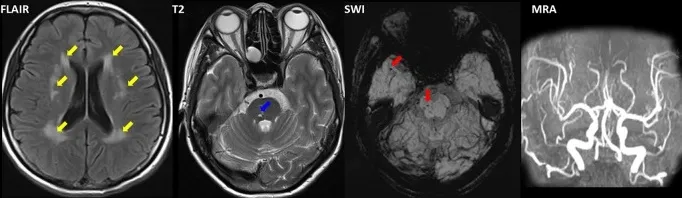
Magnetic resonance imaging of II-1 with combined dHMN-V and cerebral small vessel disease (CSVD). Fluid-attenuated inversion recovery (FLAIR) imaging revealed a hyperintensity (yellow arrow) surrounding the lateral ventricle and the bilateral centrum semiovale. Microbleeds (red arrow) and lacunar infarction (blue arrow) were present in the brainstem as observed using susceptibility weighted imaging (SWI) and T2. Magnetic resonance angiography (MRA) revealed normal intracranial arteries.
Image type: radiology (mri)